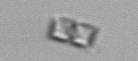
Label: Bacillariophyceae_morphotype1